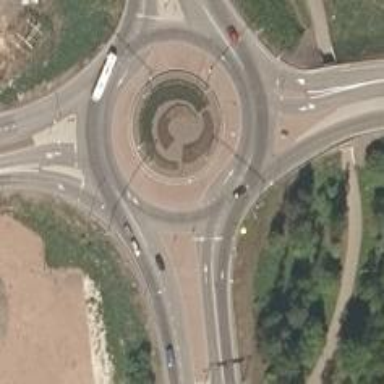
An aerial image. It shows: Secondary road around roundabout.